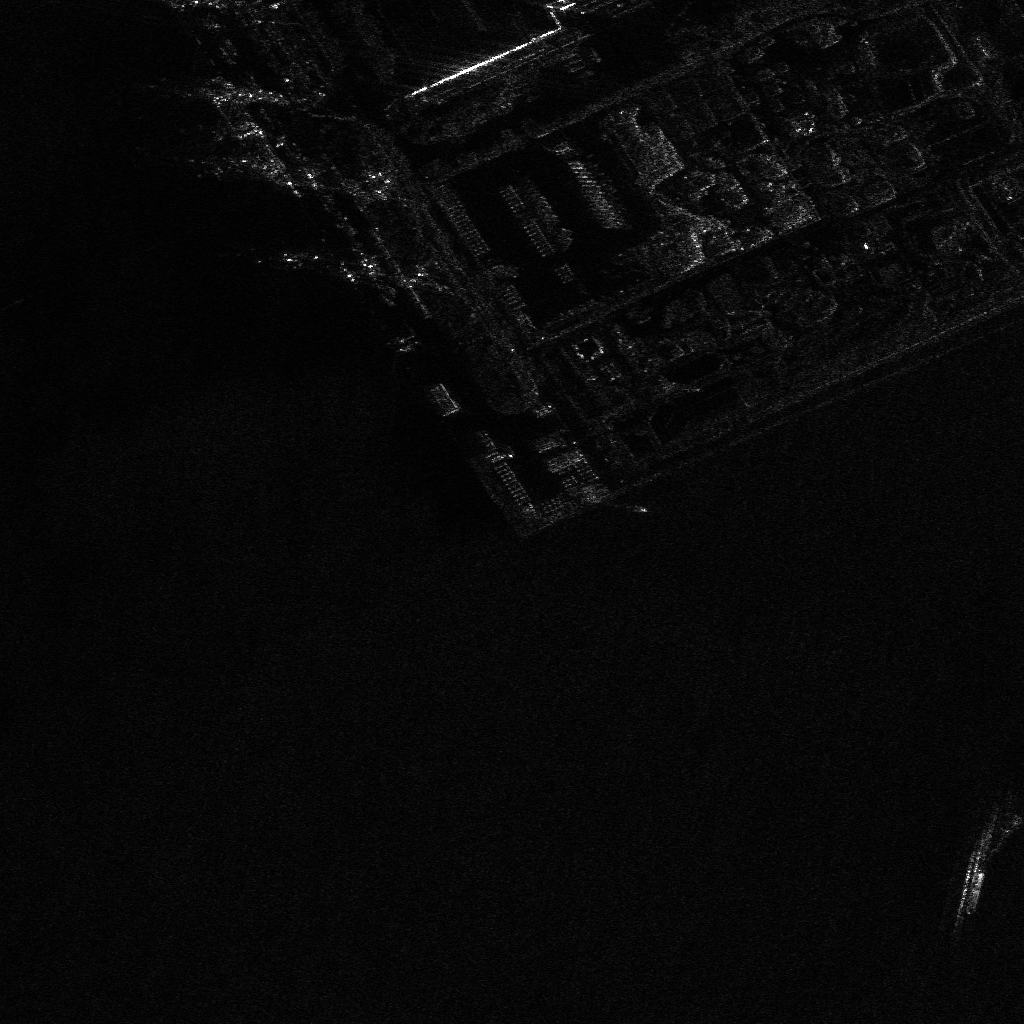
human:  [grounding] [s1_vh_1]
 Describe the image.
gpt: In the satellite image, there is  <ref>1 small ore-oil </ref> <box>[[17, 12, 30, 15, 61]]</box> located at top left.